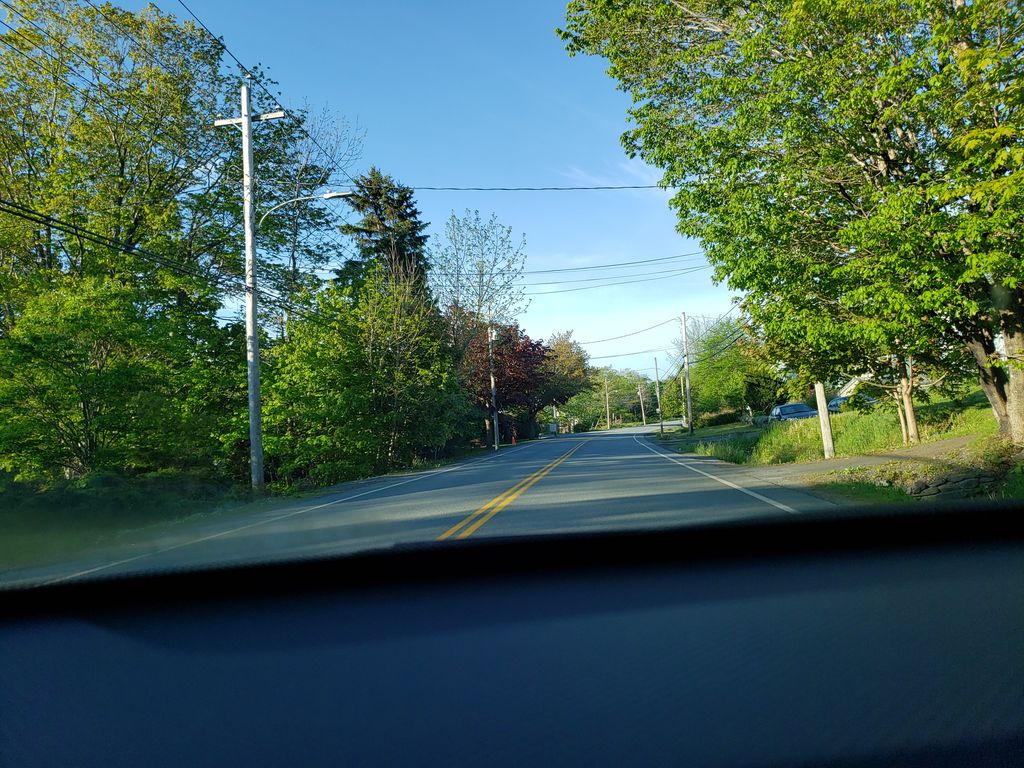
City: halifax